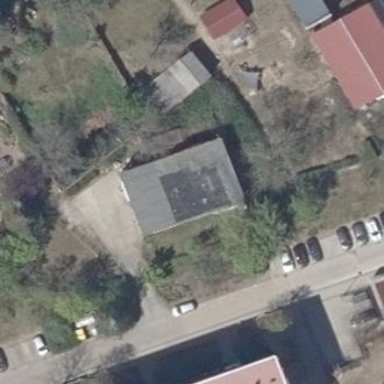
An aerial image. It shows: Shed.